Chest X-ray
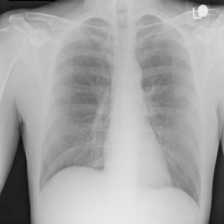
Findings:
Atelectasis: negative
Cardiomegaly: negative
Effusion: negative
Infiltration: negative
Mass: negative
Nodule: negative
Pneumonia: negative
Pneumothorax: negative
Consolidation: negative
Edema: negative
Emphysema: negative
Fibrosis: negative
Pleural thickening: negative
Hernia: negative